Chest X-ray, PA view. Patient: 22 years old, sex M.
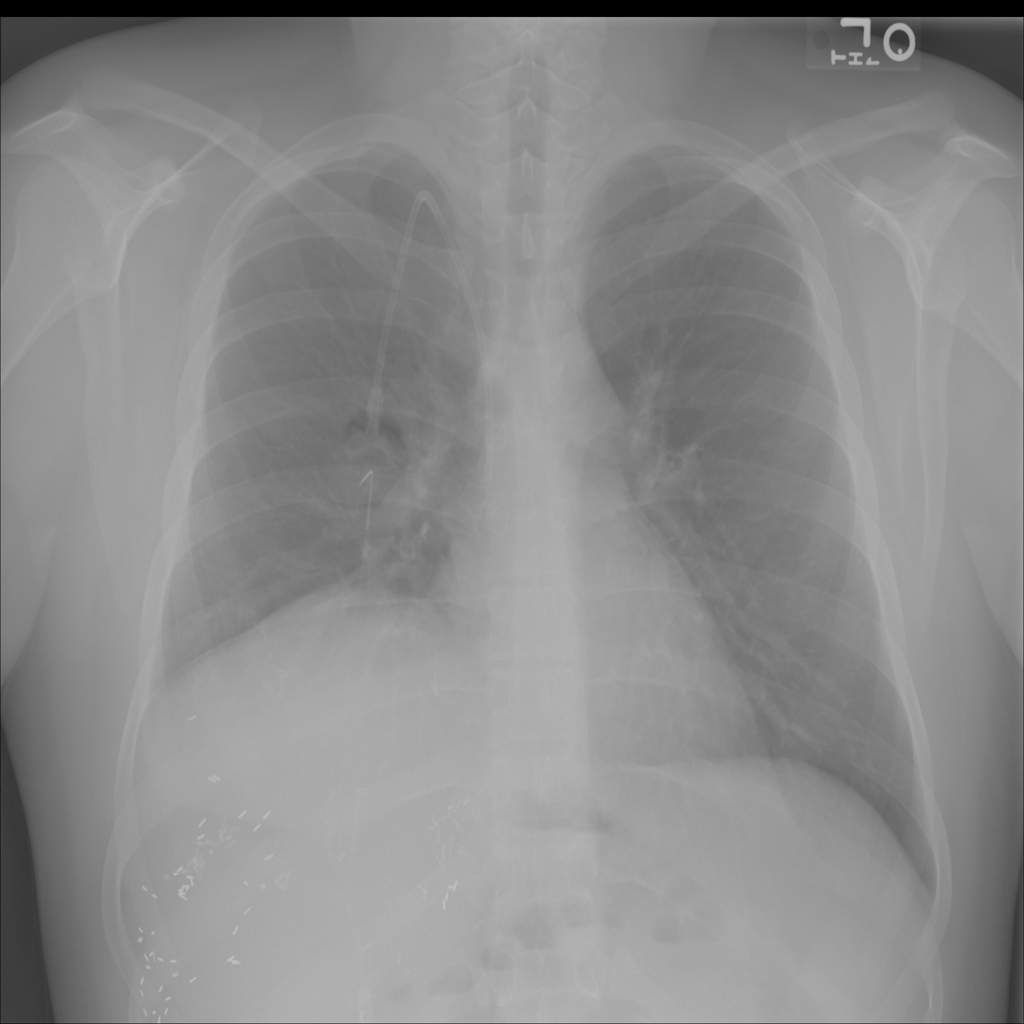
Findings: No Finding